Question:
There are many rows on above showing jtable. I want to filter record by short code. If I type short code like it should be display only short code associated row on jtable.
Thanks
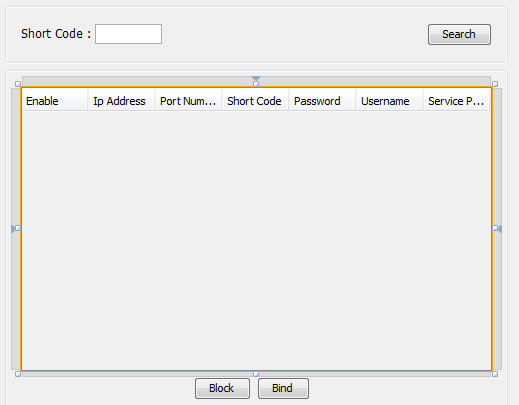
Answer: You're going to have write the code...Start by checking out <URL>
The basic requirement would be to attach an 'ActionListener' to both the field and button (you can do this from the form editor if you wish).
Within the 'actionPerformed' event handler method, you need to create a 'RowFilter' and apply it to the tables 'RowSorter'.
A table can be configured to automatically create a row sorter by setting the 'autoCreateRowSorter' property to 'true'.
It's all explained nicely in the linked tutorials...
And another <URL>